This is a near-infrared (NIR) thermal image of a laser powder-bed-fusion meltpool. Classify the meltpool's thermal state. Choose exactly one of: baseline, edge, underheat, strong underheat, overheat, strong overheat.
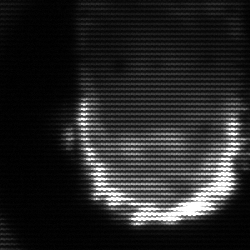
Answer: baseline